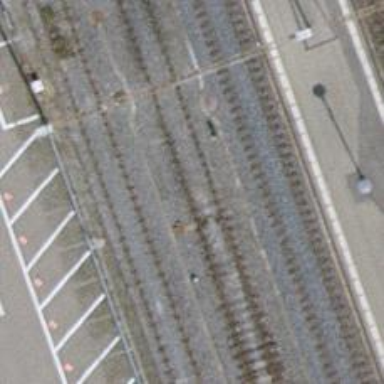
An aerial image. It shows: Railway switch.